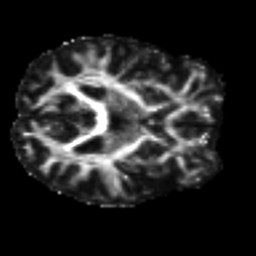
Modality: FA
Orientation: axial
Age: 50
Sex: female
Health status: ill
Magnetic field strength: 3 T
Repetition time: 8.4 s
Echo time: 0.0926 s